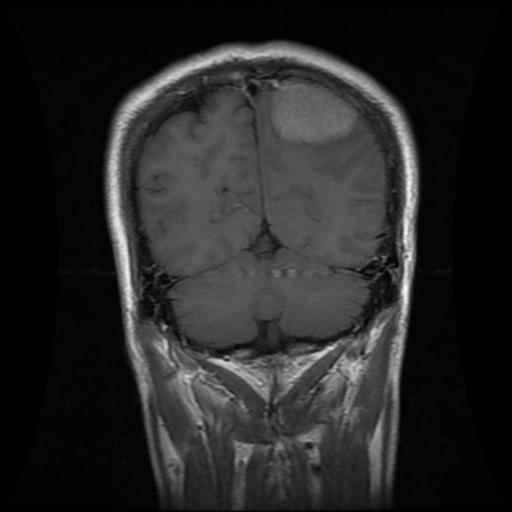
Label: meningioma